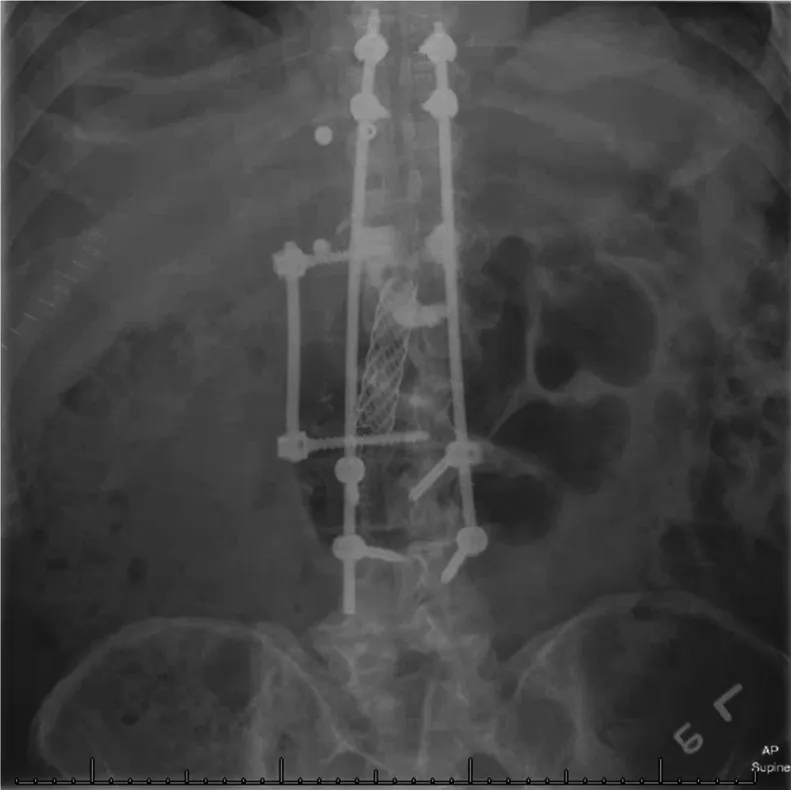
Upright anteroposterior radiograph of the thoracolumbar spine following an anterior corpectomy from T12-L2 and placement of an intervertebral biomechanical implant and stabilization with posterior T9-L4 instrumentation and fusion.
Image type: radiology (x_ray)